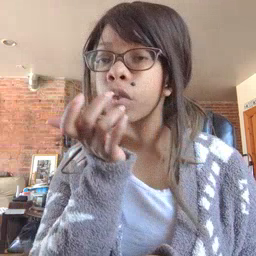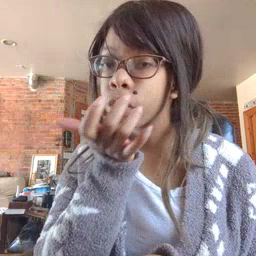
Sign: grass